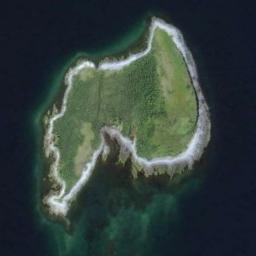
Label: island